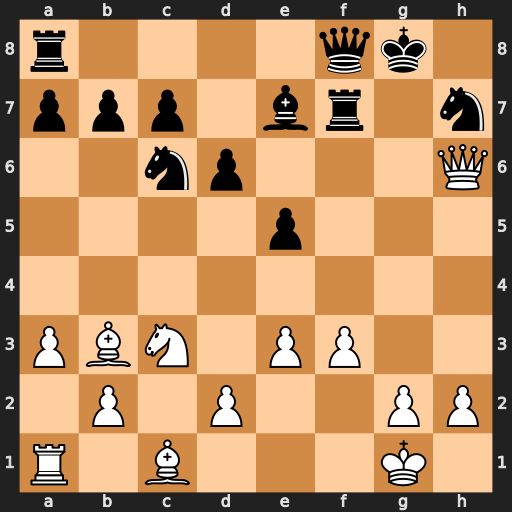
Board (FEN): r4qk1/ppp1br1n/2np3Q/4p3/8/PBN1PP2/1P1P2PP/R1B3K1
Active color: w
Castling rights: -
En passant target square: -
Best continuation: Qg6+ Qg7 Bxf7+ Kf8 Qxg7+